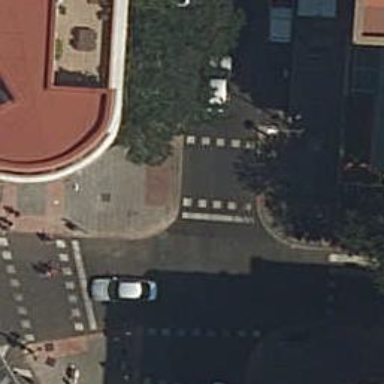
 there's crossing equipped with traffic signals."